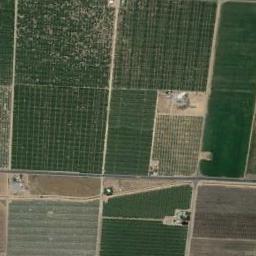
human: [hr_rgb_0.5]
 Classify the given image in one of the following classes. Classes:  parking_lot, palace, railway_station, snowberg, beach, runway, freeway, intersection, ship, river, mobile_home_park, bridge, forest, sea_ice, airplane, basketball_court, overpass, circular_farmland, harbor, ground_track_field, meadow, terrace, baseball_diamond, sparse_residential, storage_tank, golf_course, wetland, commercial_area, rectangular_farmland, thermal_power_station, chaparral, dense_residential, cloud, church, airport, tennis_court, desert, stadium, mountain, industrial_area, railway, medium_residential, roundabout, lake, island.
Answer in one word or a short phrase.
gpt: rectangular_farmland